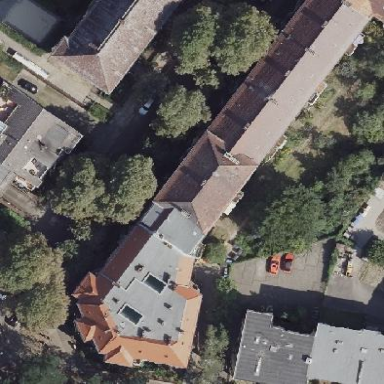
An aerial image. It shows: The building has hipped roof made of red roof tiles.